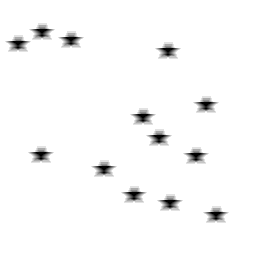
Squares: 0
Triangles: 0
Stars: 13
Total shapes: 13